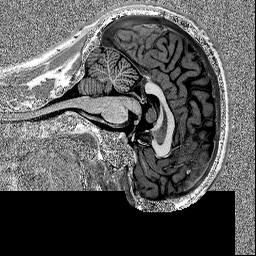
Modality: MP2RAGE
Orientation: sagittal
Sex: male